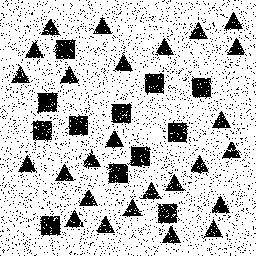
Squares: 12
Triangles: 26
Stars: 0
Total shapes: 38